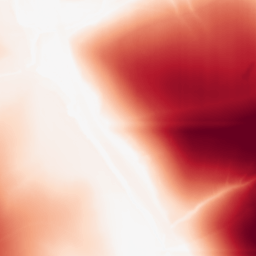
Category: morphological
Decomposition family: rolling_ball
Decomposition parameters: radius: 200
Upsampling method: cubic_mitchell
Upsampling parameters: scale: 8
Upsampling scale: 8